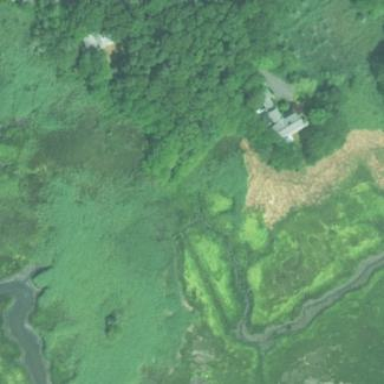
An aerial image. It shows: Swampy wetland area.